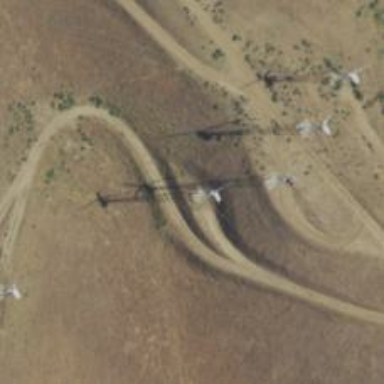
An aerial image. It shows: Wind power generator with wind turbines.